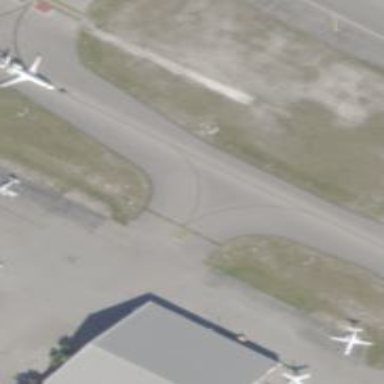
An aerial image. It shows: Image of taxiway at airport.